Aerial crown-view tile of a tropical tree (Barro Colorado Island, Panama), acquired 20250317:
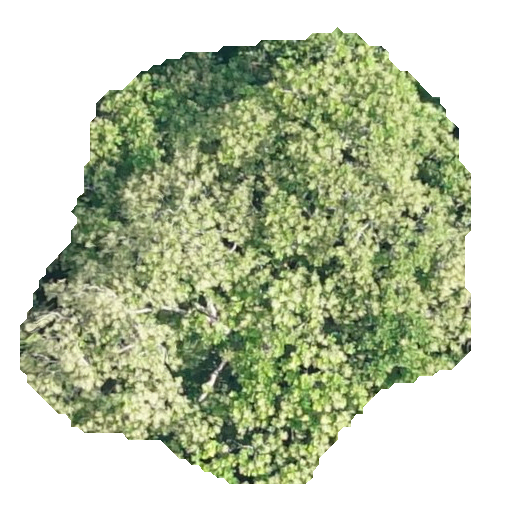
Species: Anacardium excelsum
GBIF accepted scientific name: Anacardium excelsum
Crown area: 222.492 m²